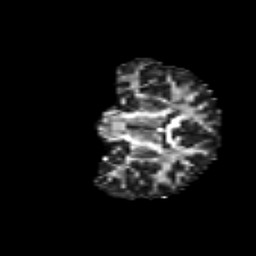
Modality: FA
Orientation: coronal
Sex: male
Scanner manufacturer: siemens
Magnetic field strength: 3 T
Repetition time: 5 s
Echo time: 0.071 s